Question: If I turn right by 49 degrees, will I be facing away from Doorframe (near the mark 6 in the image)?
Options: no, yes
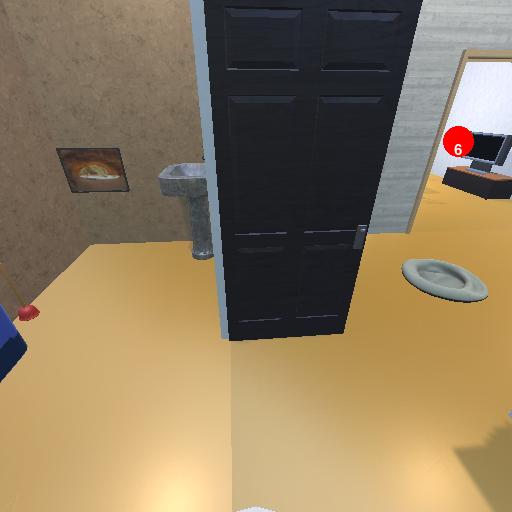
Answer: no